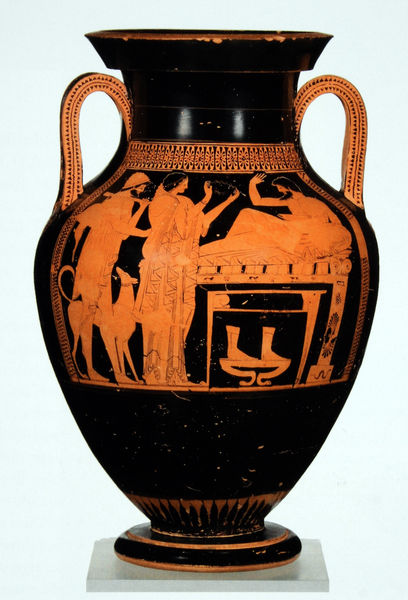
Titel: Bauchamphora
Standort: München
Institution: Antikensammlungen
Schlagwörter: fuß, gruppe, schatten, menschen, bewegung, frau, frisur, frisuren, geste, haar, hut, licht, männer, orange, schwarz, szene, tisch, dame, hund, rot, tier, muster, ornament, bart, bärte, kappe, band, mensch, vollbart, gesten, hals, gewand, haare, gewänder, locken, rund, amphore, henkel, keramik, ton, vase, schwanz, liegen, schuhe, figuren, brand, reflexe, verzierung, bett, bauch, plinthe, lichtreflexe, foto, fotografie, photographie, gefäß, antike, jagd, photo, fries, griffe, besuch, öffnung, farbfoto, antik, griechisch, griechenland, szenen, glasur, aufnahme, bauchig, lager, kline, punktiert, attisch, krater, rotfigurig, brant, gebrant, gruppenbild mit hund, schmuckband